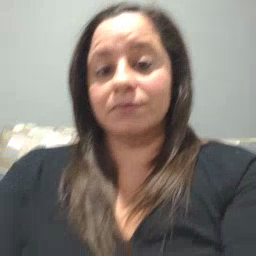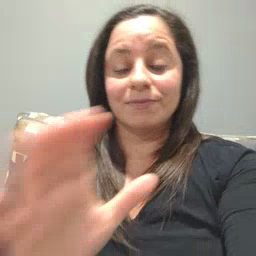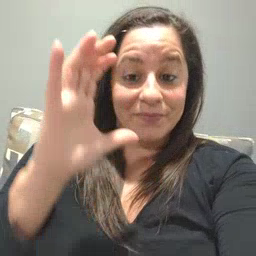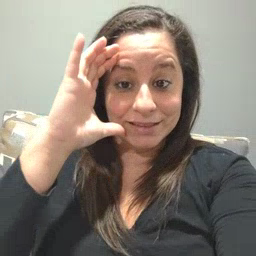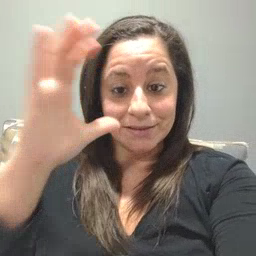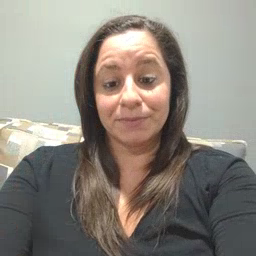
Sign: listen